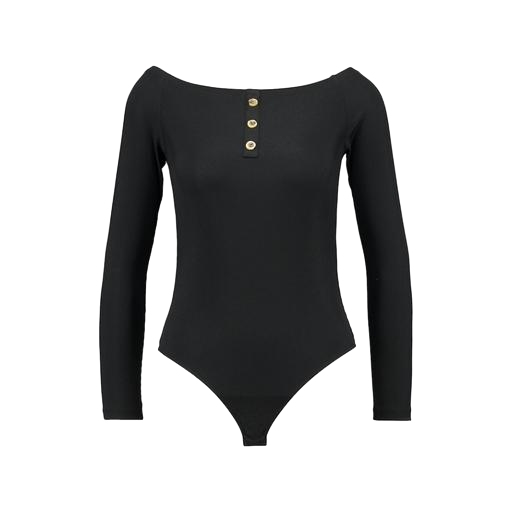
black henley long-sleeved ribbed-jersey top, black 3/4 body, black mira cape-effect bodysuit, white background